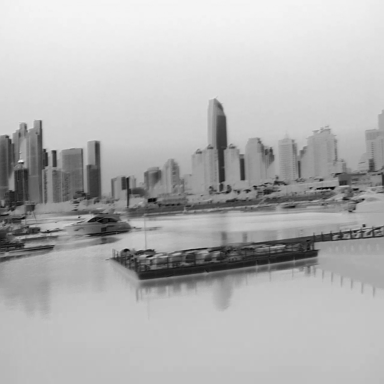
There is a canoe in the infrared image.